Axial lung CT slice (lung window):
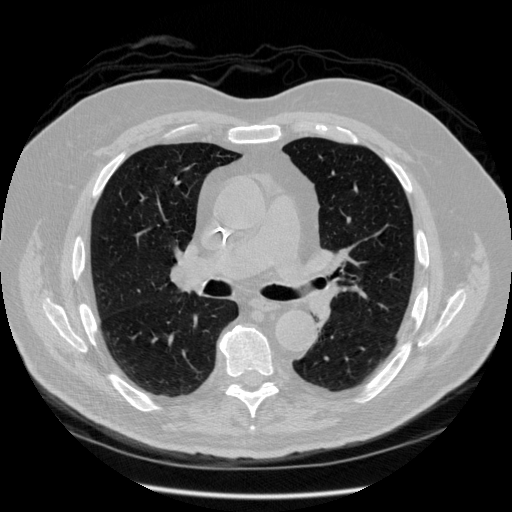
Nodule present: no